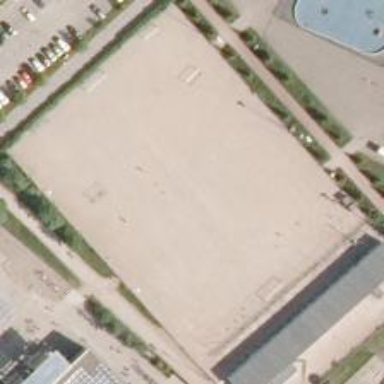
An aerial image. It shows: Artificial turf soccer pitch for leisure sport activities.